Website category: university
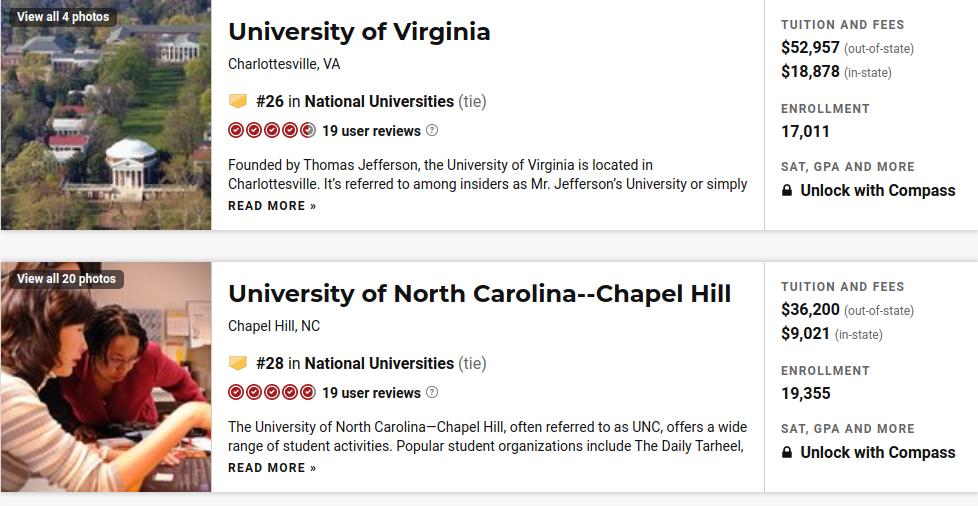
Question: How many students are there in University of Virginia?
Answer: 17,011

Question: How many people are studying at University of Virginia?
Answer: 17,011

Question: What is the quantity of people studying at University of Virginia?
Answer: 17,011

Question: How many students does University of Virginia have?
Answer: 17,011

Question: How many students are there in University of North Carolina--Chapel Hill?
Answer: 19,355

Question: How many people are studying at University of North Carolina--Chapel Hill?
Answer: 19,355

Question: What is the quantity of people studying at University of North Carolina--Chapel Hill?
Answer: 19,355

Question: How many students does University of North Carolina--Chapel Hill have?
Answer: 19,355

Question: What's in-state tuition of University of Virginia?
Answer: $18,878

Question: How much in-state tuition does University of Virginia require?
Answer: $18,878

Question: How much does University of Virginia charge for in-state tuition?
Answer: $18,878

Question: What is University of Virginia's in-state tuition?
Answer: $18,878

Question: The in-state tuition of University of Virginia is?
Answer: $18,878

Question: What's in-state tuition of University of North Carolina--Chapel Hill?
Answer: $9,021

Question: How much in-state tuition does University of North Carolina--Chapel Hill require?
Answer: $9,021

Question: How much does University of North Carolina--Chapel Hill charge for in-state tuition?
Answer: $9,021

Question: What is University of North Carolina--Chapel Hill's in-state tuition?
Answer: $9,021

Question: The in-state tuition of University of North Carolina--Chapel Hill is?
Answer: $9,021

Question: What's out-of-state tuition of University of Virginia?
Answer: $52,957

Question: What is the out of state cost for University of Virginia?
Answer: $52,957

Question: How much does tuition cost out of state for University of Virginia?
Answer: $52,957

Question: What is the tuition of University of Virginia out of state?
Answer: $52,957

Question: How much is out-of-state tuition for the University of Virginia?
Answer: $52,957

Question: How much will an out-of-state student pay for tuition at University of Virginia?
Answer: $52,957

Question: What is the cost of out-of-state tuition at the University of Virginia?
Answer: $52,957

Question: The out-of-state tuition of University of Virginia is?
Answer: $52,957

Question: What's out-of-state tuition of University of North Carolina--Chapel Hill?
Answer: $36,200

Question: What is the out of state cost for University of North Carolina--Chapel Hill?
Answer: $36,200

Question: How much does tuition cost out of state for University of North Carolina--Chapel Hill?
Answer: $36,200

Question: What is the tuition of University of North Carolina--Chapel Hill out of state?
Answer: $36,200

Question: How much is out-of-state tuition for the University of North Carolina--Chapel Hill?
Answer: $36,200

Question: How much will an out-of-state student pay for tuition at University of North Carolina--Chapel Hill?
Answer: $36,200

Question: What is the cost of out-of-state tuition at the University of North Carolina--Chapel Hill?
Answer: $36,200

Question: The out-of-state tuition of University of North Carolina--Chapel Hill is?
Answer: $36,200

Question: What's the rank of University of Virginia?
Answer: #26

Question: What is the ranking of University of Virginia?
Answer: #26

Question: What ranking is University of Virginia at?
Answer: #26

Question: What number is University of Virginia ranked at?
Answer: #26

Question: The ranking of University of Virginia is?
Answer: #26

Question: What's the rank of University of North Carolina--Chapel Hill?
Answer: #28

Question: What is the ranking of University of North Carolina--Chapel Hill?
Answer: #28

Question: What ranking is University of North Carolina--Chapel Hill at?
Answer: #28

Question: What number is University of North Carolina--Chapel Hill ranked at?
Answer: #28

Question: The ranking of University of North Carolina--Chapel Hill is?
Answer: #28

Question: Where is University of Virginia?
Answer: Charlottesville, VA

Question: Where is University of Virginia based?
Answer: Charlottesville, VA

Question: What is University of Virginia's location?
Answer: Charlottesville, VA

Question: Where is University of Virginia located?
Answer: Charlottesville, VA

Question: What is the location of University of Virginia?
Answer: Charlottesville, VA

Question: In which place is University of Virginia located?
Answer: Charlottesville, VA

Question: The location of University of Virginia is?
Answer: Charlottesville, VA

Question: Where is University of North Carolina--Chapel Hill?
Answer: Chapel Hill, NC

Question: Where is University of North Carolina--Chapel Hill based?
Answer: Chapel Hill, NC

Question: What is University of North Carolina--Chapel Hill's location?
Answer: Chapel Hill, NC

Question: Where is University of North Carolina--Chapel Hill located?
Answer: Chapel Hill, NC

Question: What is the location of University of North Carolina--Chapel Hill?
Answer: Chapel Hill, NC

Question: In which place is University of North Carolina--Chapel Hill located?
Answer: Chapel Hill, NC

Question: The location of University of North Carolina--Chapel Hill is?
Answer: Chapel Hill, NC

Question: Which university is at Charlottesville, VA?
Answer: University of Virginia

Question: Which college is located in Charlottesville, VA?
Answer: University of Virginia

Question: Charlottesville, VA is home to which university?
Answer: University of Virginia

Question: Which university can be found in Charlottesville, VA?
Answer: University of Virginia

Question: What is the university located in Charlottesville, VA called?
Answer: University of Virginia

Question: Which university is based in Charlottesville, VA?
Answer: University of Virginia